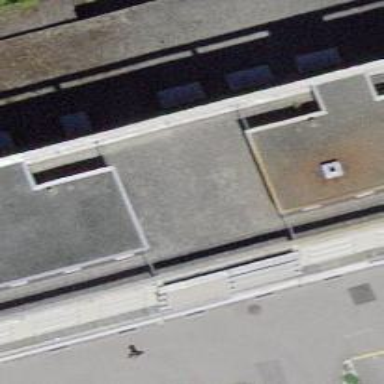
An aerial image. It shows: Building with flat roof.